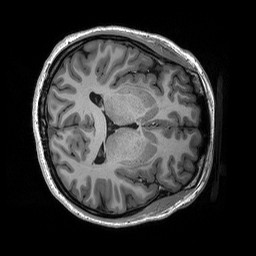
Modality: T1w
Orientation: axial
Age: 21
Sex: female
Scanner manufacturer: siemens
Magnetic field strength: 3 T
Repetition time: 2.53 s
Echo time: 0.00227 s